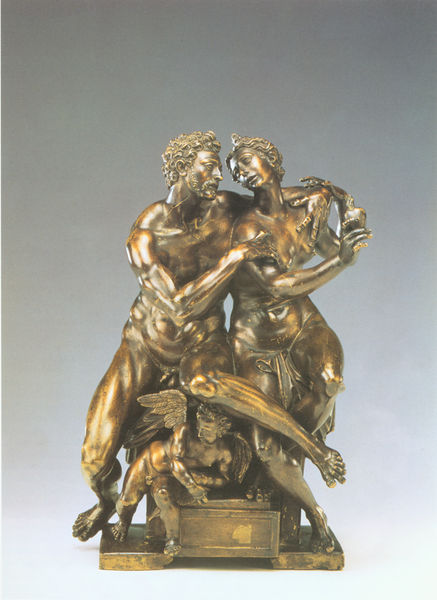
Titel: Mars, Venus und Amor
Künstler: Hubert Gerhard
Institution: Wien, Kunsthistorisches Museum
Schlagwörter: akt, mann, nackt, frau, tuch, bart, arm, sockel, gold, engel, skulptur, statue, liebe, umarmung, muskeln, bronze, liebespaar, eros, berühren, amor, king, patina